Aerial crown-view tile of a tropical tree (Barro Colorado Island, Panama), acquired 20240611:
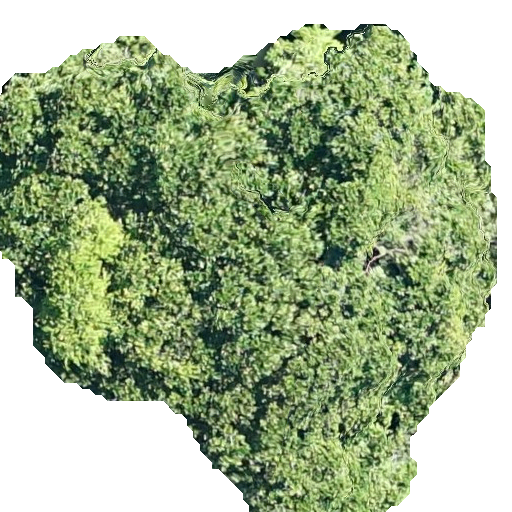
Species: Anacardium excelsum
GBIF accepted scientific name: Anacardium excelsum
Crown area: 295.328 m²